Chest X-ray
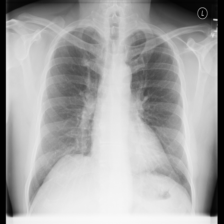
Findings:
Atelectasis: negative
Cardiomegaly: negative
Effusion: negative
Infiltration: positive
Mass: negative
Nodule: negative
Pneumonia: negative
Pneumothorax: negative
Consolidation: negative
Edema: negative
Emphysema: negative
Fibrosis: negative
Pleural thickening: negative
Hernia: negative